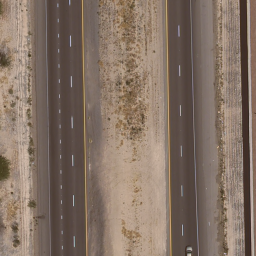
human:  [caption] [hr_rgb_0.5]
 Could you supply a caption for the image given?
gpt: There are two straight freeways in the desert with no car on them .

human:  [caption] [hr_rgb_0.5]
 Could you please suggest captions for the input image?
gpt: Two straight freeways in the desert .

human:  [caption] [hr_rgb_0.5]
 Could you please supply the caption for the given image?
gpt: Two straight freeways in the desert with no car on them .

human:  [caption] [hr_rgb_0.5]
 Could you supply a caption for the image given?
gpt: There are two straight freeways in the desert .

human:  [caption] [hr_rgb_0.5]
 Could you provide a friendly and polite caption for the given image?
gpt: Two straight freeways in the desert with no car on them .